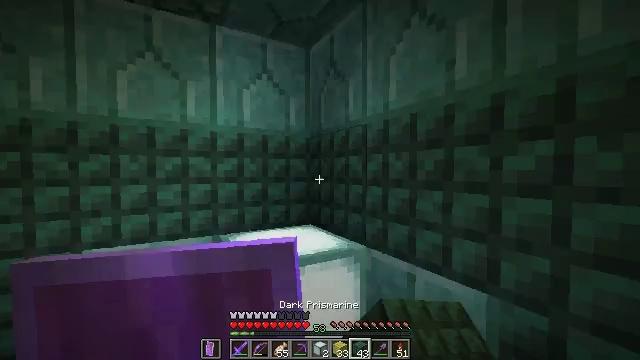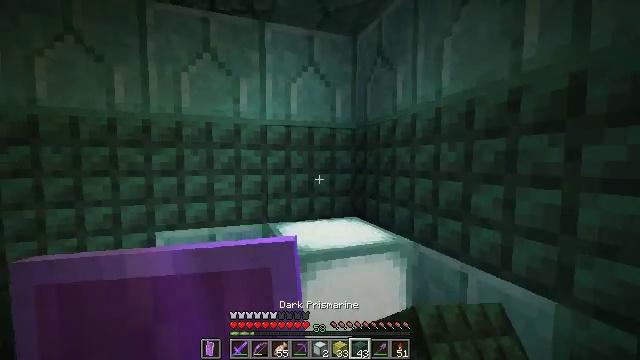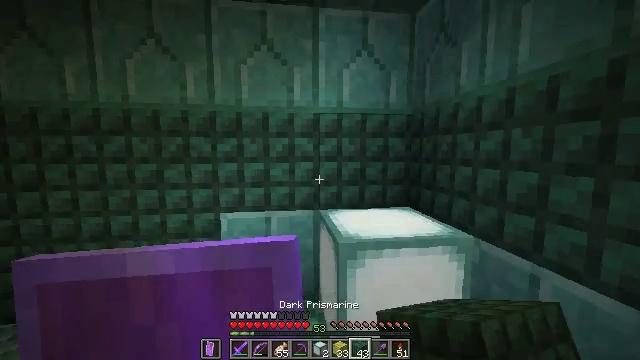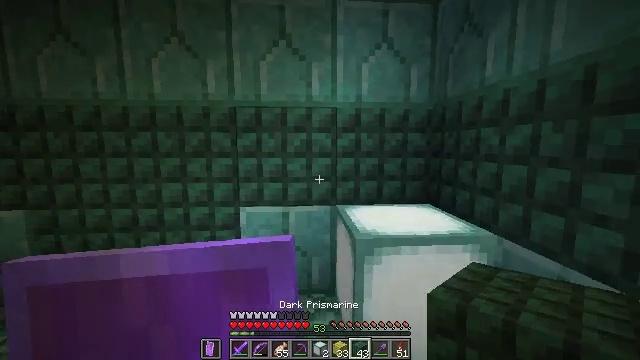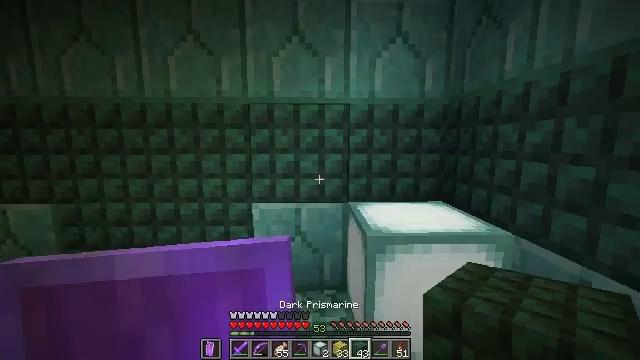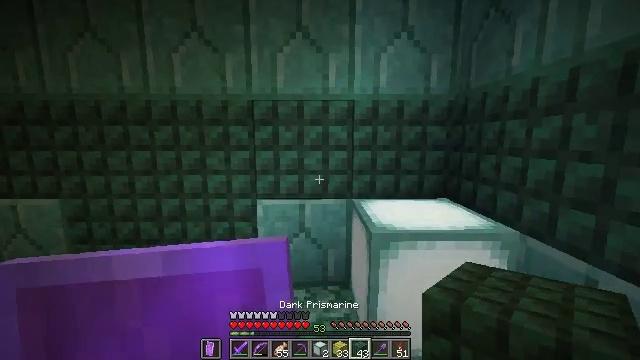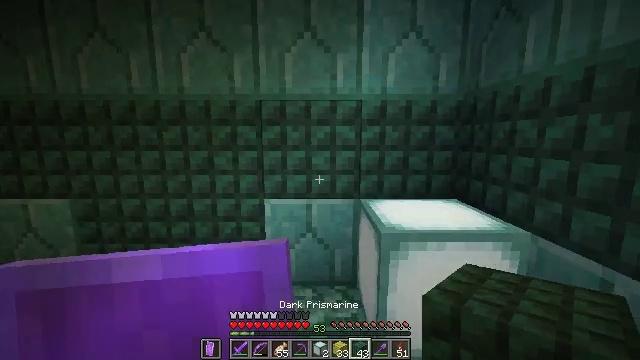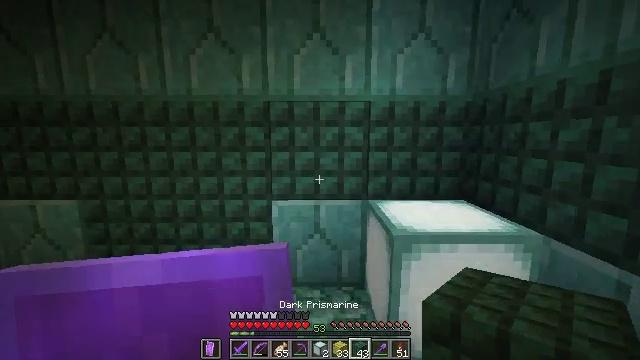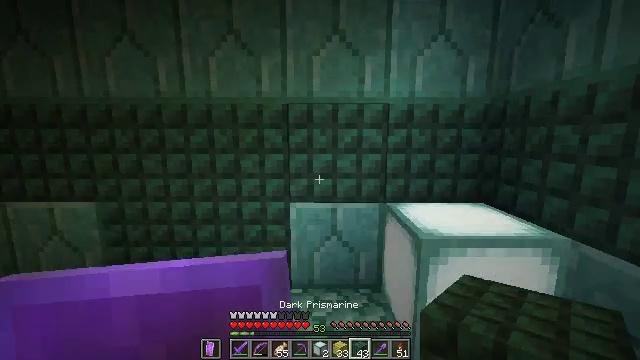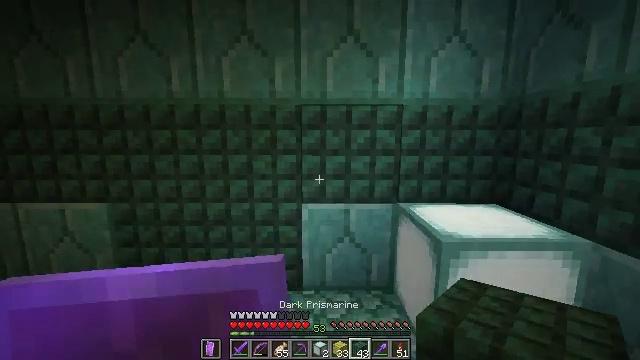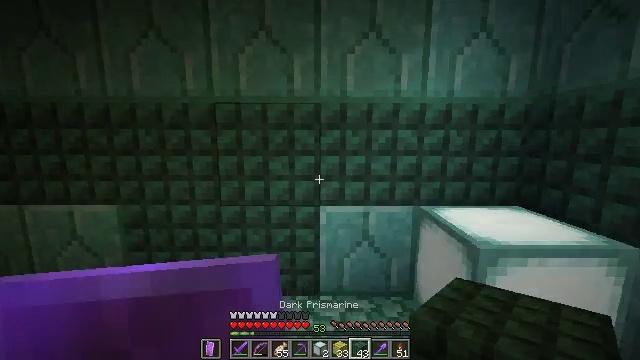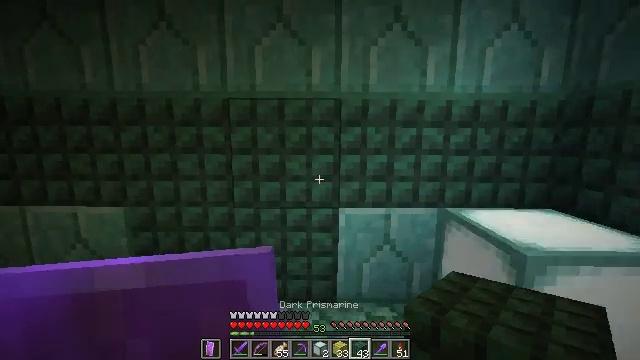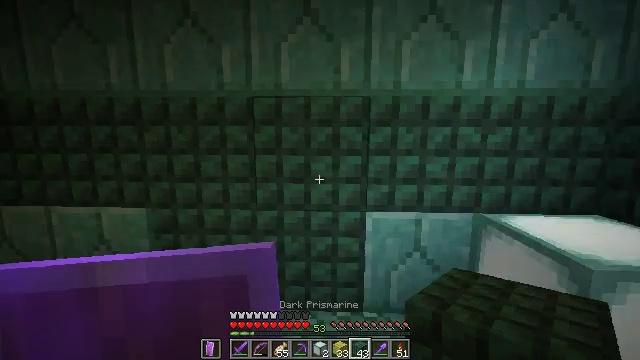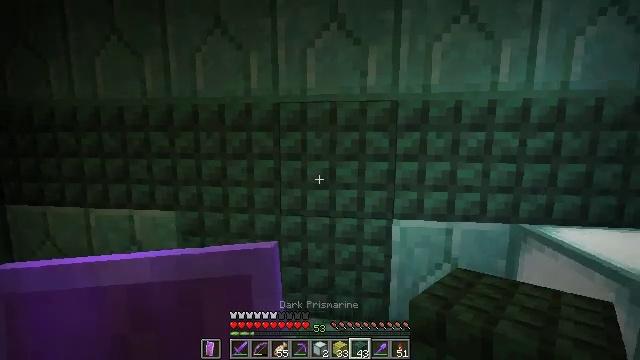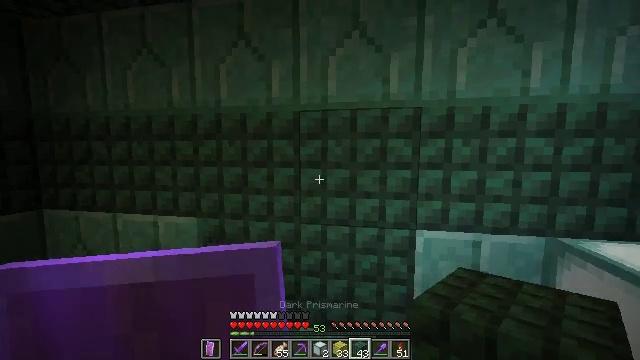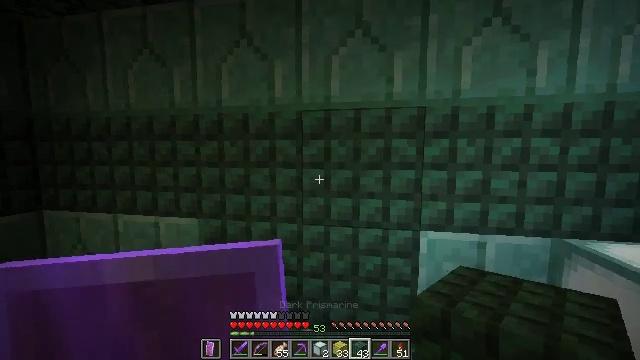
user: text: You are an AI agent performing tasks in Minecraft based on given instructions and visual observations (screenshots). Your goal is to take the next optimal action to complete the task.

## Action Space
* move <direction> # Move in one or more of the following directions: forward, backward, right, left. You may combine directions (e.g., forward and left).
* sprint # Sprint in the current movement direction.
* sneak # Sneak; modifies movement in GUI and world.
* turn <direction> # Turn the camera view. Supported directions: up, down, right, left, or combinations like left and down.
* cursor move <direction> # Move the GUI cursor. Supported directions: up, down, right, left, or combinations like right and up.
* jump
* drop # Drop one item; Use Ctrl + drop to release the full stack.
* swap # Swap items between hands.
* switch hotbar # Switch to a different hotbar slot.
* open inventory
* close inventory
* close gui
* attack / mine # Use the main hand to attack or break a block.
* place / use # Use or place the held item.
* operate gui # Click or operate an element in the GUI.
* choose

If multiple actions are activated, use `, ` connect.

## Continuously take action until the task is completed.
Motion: motion action
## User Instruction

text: Attack the dark prismarine with a tool.
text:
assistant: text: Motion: turn left and down
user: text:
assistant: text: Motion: turn left and down
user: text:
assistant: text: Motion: turn left and down
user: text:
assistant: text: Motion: turn left
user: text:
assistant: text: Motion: no_op
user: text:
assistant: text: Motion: move left
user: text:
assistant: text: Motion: move left
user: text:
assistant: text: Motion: move left
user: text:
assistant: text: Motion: move forward and move left
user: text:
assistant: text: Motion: move forward and move left
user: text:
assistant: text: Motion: move forward and move left
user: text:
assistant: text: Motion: turn left
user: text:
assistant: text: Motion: turn left and up
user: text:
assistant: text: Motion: turn left and up
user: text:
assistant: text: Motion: no_op
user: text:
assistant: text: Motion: no_op
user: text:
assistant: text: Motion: no_op
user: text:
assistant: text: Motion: no_op
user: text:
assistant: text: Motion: no_op
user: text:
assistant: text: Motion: no_op
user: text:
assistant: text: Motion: no_op
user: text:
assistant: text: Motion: no_op
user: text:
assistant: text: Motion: no_op
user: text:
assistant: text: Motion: no_op
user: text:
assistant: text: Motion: no_op
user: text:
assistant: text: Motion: no_op
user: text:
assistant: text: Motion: no_op
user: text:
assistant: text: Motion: no_op
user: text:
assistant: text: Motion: no_op
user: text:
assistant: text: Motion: no_op